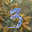
Label: 3